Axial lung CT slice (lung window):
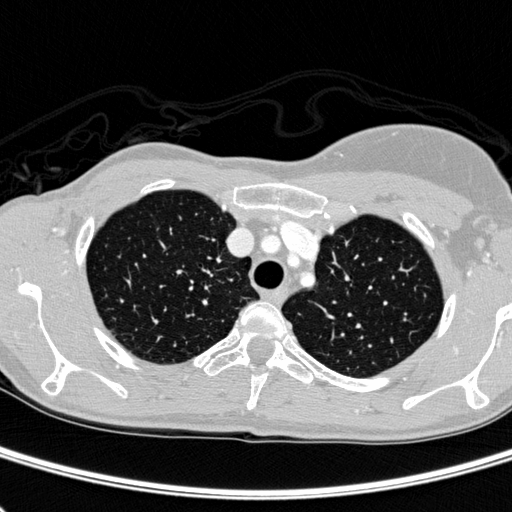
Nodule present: no